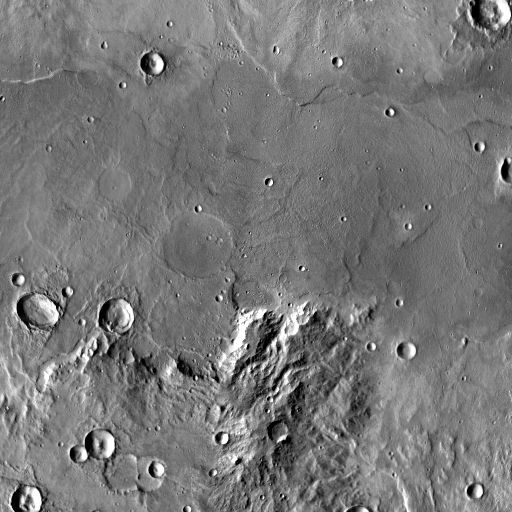
Crater classes present: Background, Other, Layered, Buried, Secondary